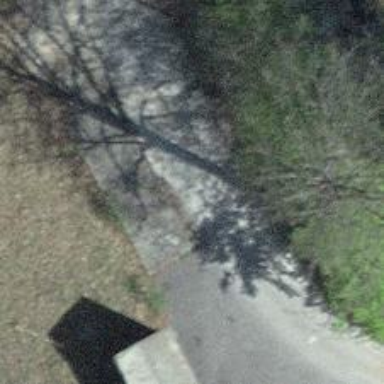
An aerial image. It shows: Paved driveway designated as service road.